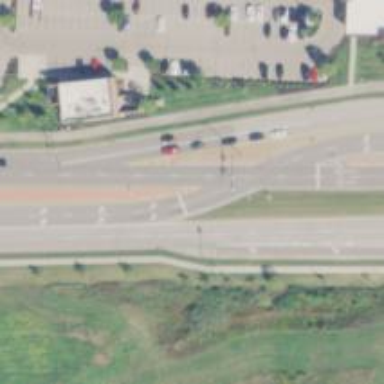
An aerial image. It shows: Solid stop line on the road marking.